Question: in my custom UISlider I want to achieve a rounded corner inner bar. I'm using no thumb. it works fine in iOS 13, but in 14 it crashes with error :
> *** Terminating app due to uncaught exception 'NSRangeException', reason: '*** -[__NSSingleObjectArrayI objectAtIndex:]: index 1 beyond bounds [0 .. 0]'
Custom UISlider code
'''
class CustomSlider: UISlider {
@IBInspectable var trackHeight: CGFloat = 30
override func layoutSubviews() {
super.layoutSubviews()
self.layer.sublayers![1].cornerRadius = 12
self.thumbTintColor = .clear
}
}
'''
self.layer.sublayers![1].cornerRadius = 12, this line is creating the issue. If I comment this line code works fine.

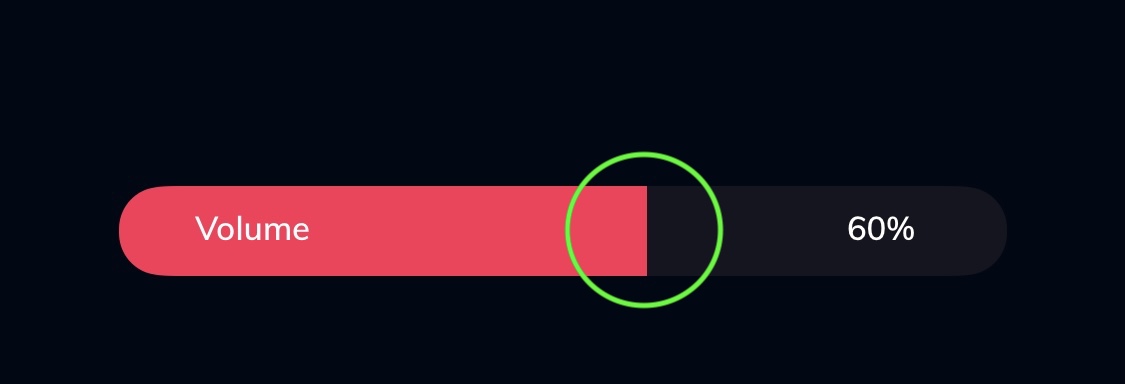
Answer: You can use 'if let'...
'''
override func layoutSubviews() {
super.layoutSubviews()
if let arrSubLayer = layer.sublayers, arrSubLayer.count > 1 {
arrSubLayer[1].cornerRadius = 12
}
self.thumbTintColor = .clear
}
'''
It will check for the sub layers. If any then it will check the count > 1 as you are trying to trying to access index 1.